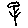
Label: tree